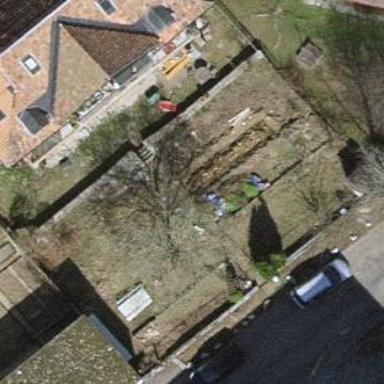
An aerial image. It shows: Residential garden.